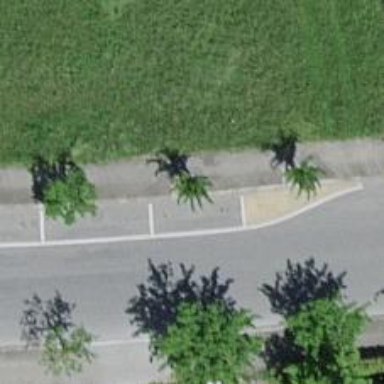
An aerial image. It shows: Broadleaved tree along the street.